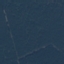
Land use / land cover class: Forest